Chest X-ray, PA view. Patient: 57 years old, sex F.
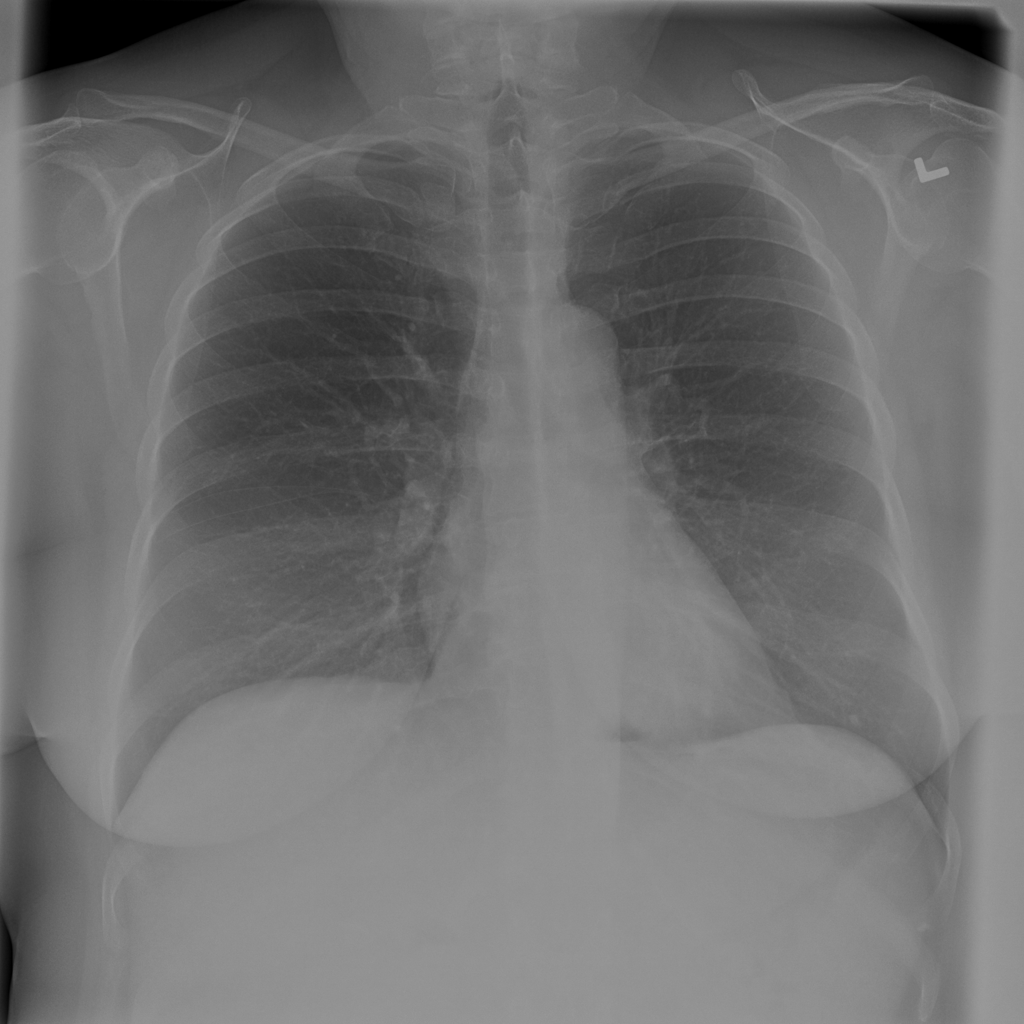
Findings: No Finding